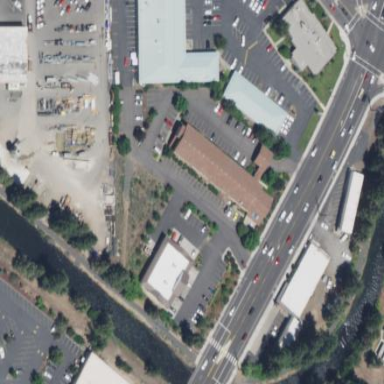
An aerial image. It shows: Motel building.